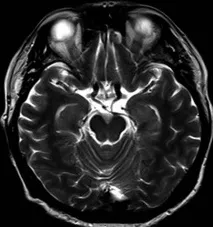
MRI imaging of brain. There are no abnormal findings in the brain MRI imaging of the patient. T2-weighted image.
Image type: radiology (mri)